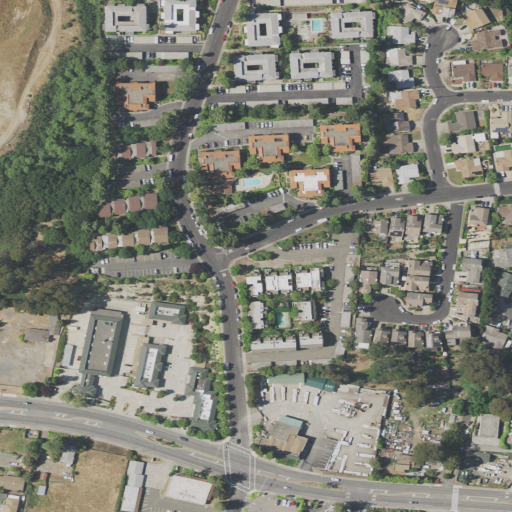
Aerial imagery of mountain in California named Nob Hill containing medium intensity development, low intensity development, open development, and high intensity development